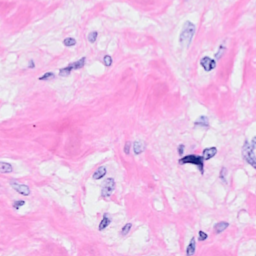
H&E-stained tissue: Breast